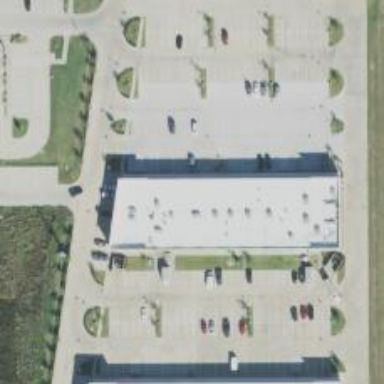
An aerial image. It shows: Pharmacy providing healthcare services.